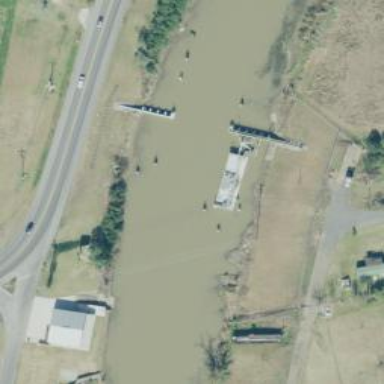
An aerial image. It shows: Lock gate on waterway.